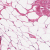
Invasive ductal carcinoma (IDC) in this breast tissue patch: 0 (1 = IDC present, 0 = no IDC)